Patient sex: F
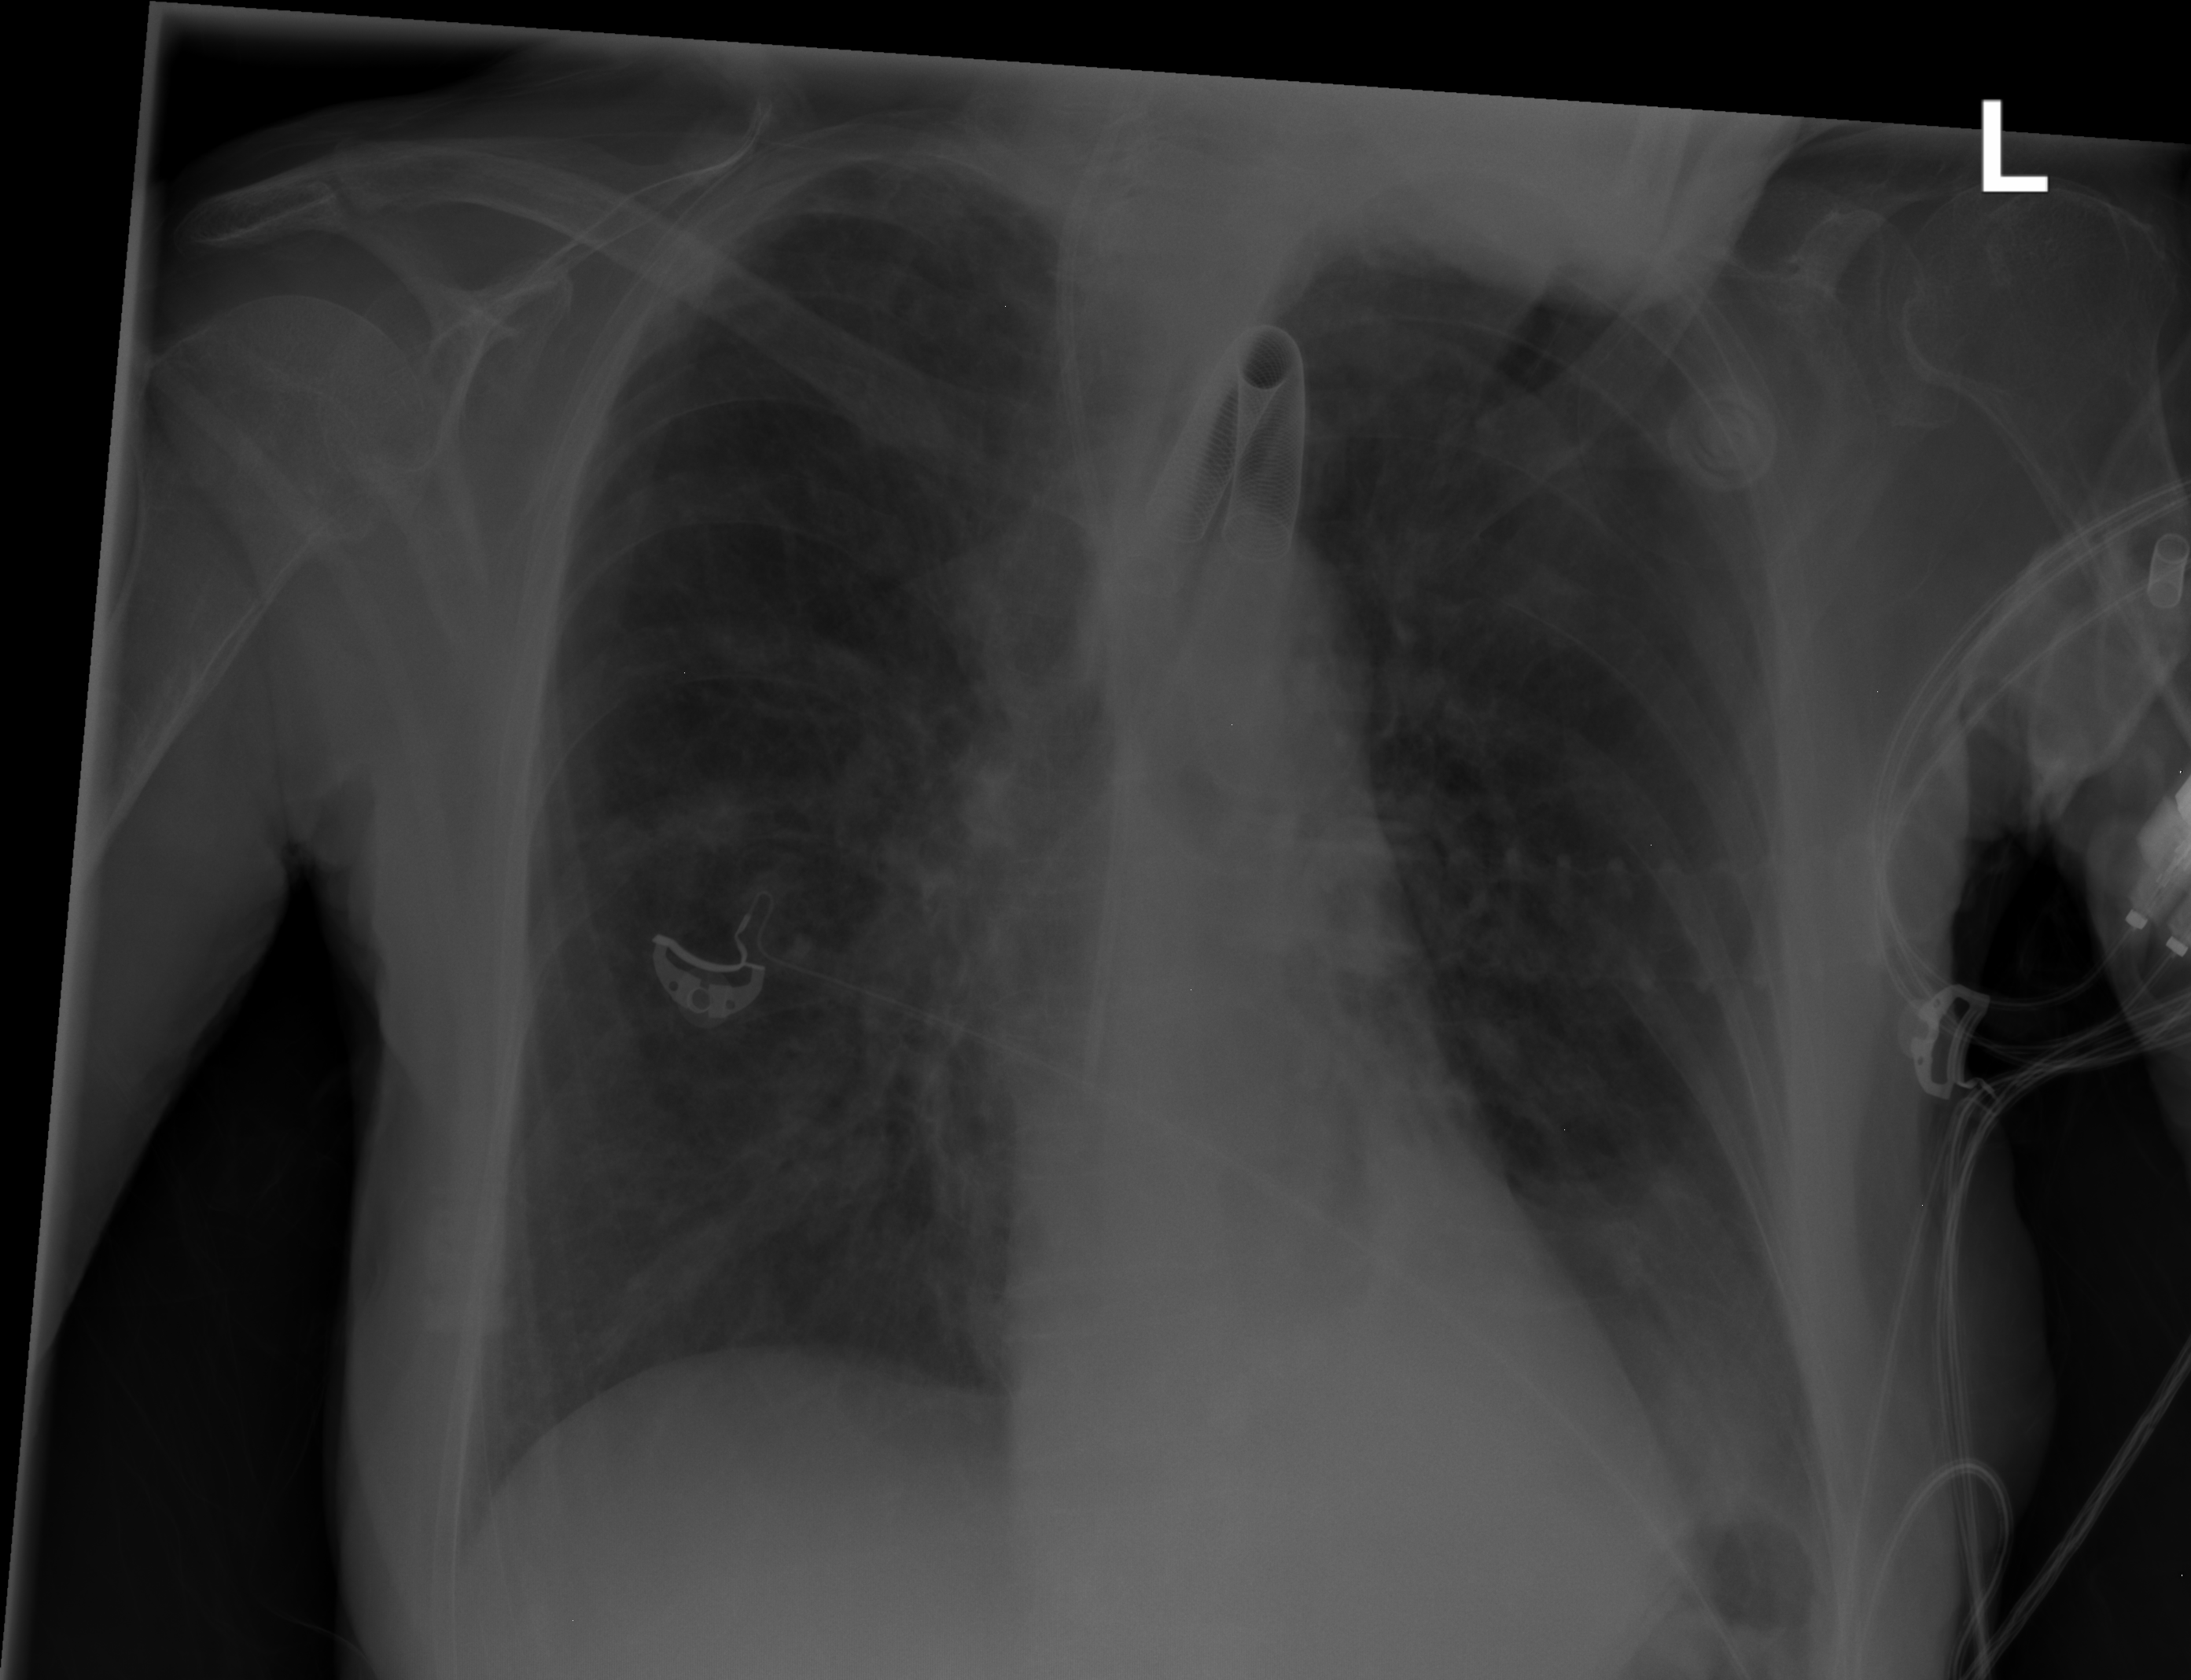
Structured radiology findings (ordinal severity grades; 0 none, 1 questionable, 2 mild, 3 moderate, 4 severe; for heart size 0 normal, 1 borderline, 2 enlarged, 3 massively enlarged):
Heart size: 0
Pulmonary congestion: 2
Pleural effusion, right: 0
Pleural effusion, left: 2
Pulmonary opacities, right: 2
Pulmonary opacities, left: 3
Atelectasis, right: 0
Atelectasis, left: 2